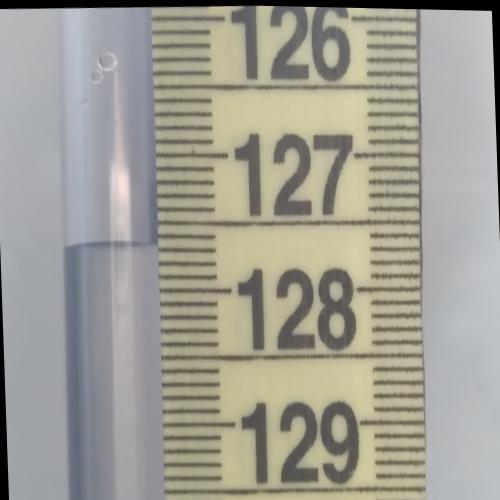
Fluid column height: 127.7 cm